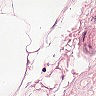
Metastatic tissue present: no